Question: I am trying to implement a shell terminal in a webapp using websocket in spring. I am able to send a single command to the JSch "exec" channel and send the output back to the websocket.

The problem I am having is:
1. I am not able to retain the state of the shell like working directory, when I send a second command. How can I retain the previous state? I have tried using the same session but it does not work. public String sendCommand(String command) {
StringBuilder outputBuffer = new StringBuilder();
try {
Channel channel = sesConnection.openChannel("exec");
((ChannelExec) channel).setCommand(command);
InputStream commandOutput = channel.getInputStream();
channel.connect();
int readByte = commandOutput.read();
while (readByte != 0xffffffff) {
outputBuffer.append((char) readByte);
readByte = commandOutput.read();
}
channel.disconnect();
} catch (IOException ioX) {
logWarning(ioX.getMessage());
return null;
} catch (JSchException jschX) {
logWarning(jschX.getMessage());
return null;
}
return outputBuffer.toString();
}
To send back to the websocket, in the controller I have : private SSHManager getSSHInstance() {
String errorMessage = null;
if (sshInstance == null) {
sshInstance = new SSHManager(username, password, host, "", port);
errorMessage = sshInstance.connect();
System.out.println("Instance created");
if (errorMessage != null) {
throw new RuntimeException("Could not create an ssh connection");
}
}
System.out.println("Returning created instance");
return sshInstance;
}
@MessageMapping("/user")
@SendTo("/topic/user")
public UserResponse getResponse(String command) {
SSHManager currInstance = getSSHInstance();
String result = currInstance.sendCommand(command);
return new UserResponse(result);
}
2. I tried using the "shell" channel instead of "exec" which worked for getting the input and output through standard input and output stream but I could not get the real-time input and output from/back to the websocket and UI. I am not sure how to proceed from here. Any direction on where/what to look would be very helpful. Here is my code for the SSH terminal through standard input/output stream: import com.jcraft.jsch.*;
public class Terminal{
public static void main(String[] args){
try{
JSch jsch=new JSch();
String host = "127.0.0.1";
String user = "user";
String password = "pass";
Session session=jsch.getSession(user, host, 5679);
session.setPassword(password);
session.setConfig("StrictHostKeyChecking", "no");
session.connect(10000);
Channel channel=session.openChannel("shell");
channel.setInputStream(System.in);
channel.setOutputStream(System.out);
channel.connect(3*1000);
}
catch(Exception e){
System.out.println(e.getMessage());
}
}
}
To send the command from the UI, I have the following: function sendCommand() {
if (stompClient != null) {
stompClient.send("/app/user", {}, JSON.stringify({'command': $("#command").val()}));
}
}
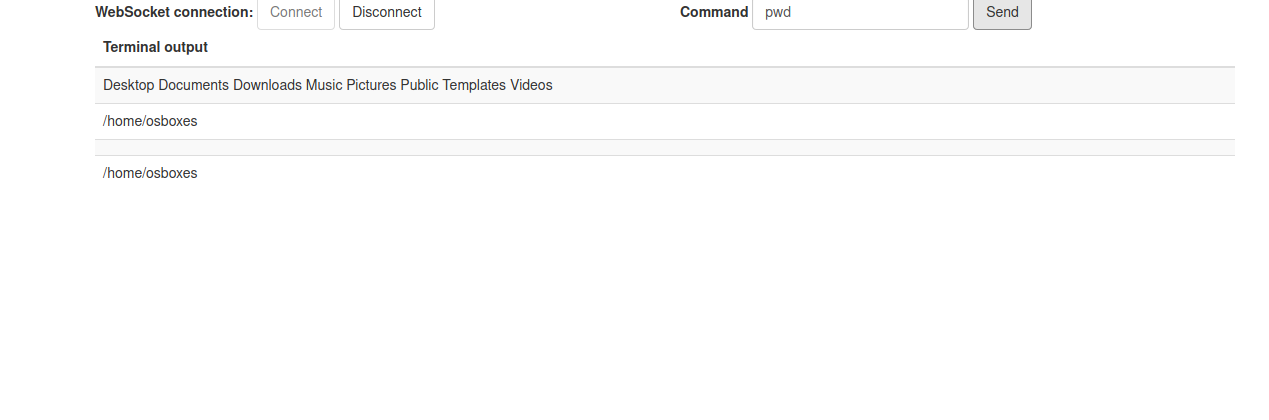
Answer: If you want to implement an interactive shell, you have to use the "shell" channel, not the "exec" channel. The "exec" channel is intended for automating individual commands.
Some references:
- <URL>